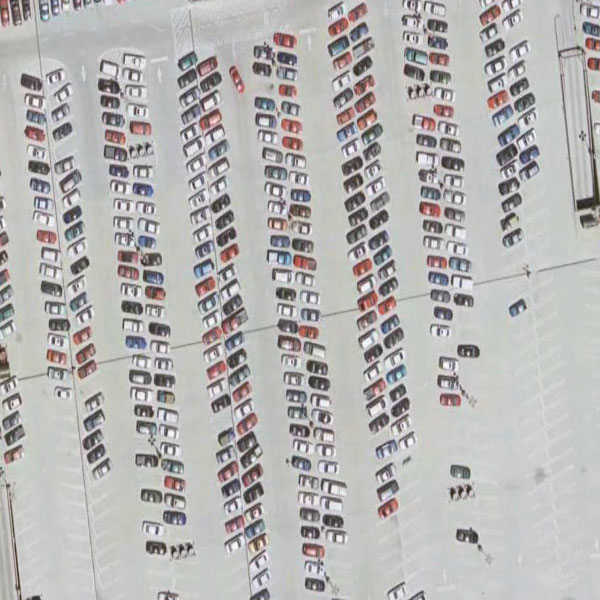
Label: Parking